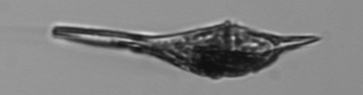
Label: Tripos_lineatus